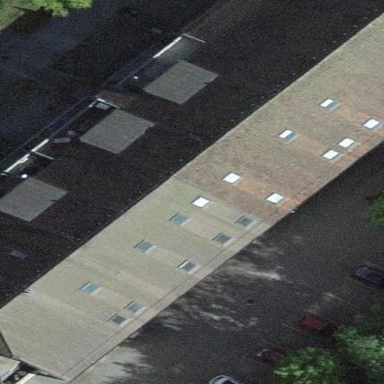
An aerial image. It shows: Warehouse building.